Chest X-ray:
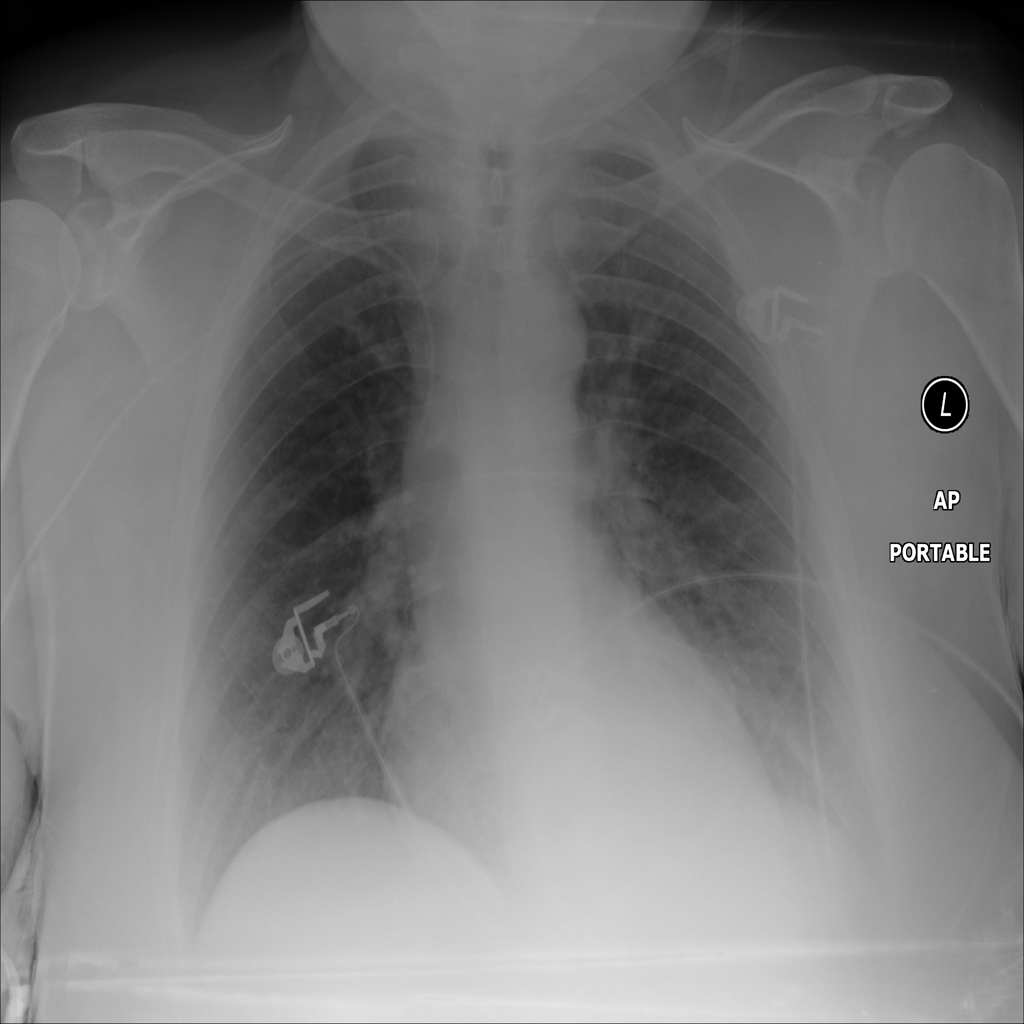
Findings: Consolidation
No abnormal finding: no